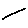
Label: line